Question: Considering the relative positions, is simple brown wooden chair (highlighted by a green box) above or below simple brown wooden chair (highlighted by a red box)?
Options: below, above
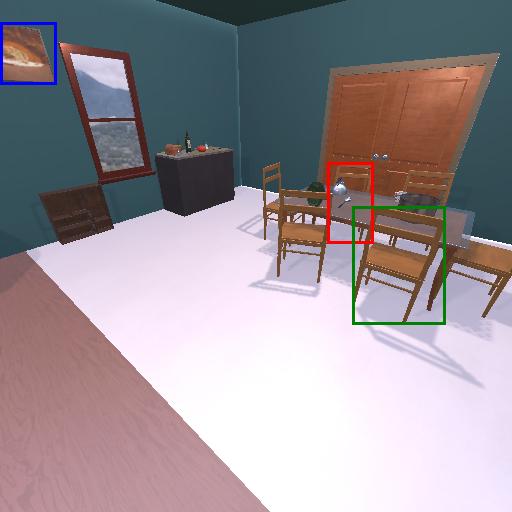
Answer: below